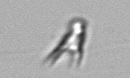
Label: Chrysochromulina_lanceolata